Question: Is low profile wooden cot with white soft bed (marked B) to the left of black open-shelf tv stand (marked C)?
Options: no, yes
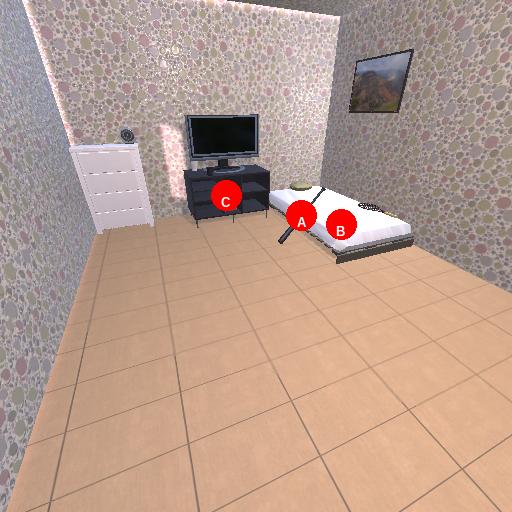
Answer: no